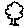
Label: tree